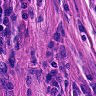
Metastatic tissue present: yes